Aerial crown-view tile of a tropical tree (Barro Colorado Island, Panama), acquired 20240918:
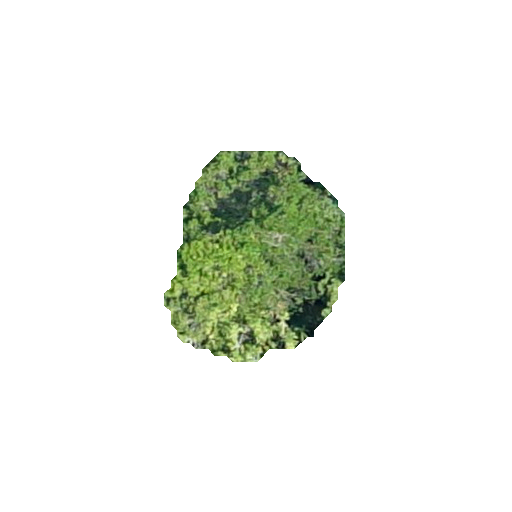
Species: Cassipourea elliptica
GBIF accepted scientific name: Cassipourea elliptica
Crown area: 45.213 m²